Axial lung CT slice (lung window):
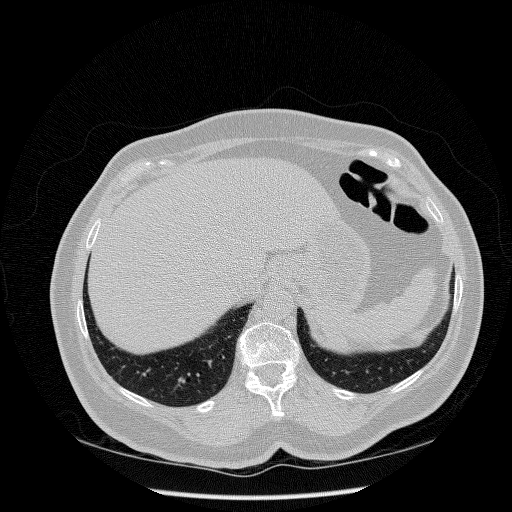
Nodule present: no